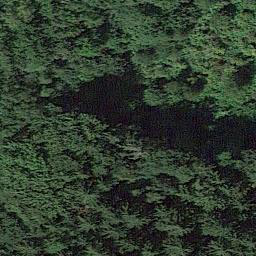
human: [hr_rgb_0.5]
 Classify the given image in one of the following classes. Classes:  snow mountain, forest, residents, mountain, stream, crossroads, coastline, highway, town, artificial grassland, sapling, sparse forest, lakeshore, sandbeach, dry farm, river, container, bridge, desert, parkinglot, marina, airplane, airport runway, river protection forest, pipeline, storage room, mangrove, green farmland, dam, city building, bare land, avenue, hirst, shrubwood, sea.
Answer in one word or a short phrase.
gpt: forest